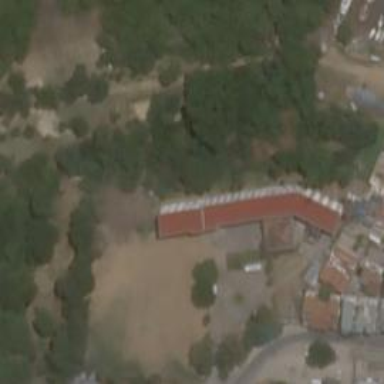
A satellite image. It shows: School.